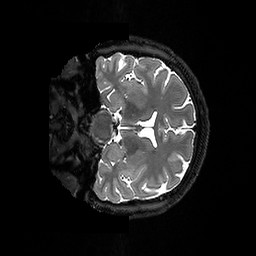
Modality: T2w
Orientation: coronal
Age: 30
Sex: female
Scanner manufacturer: ge
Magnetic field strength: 3 T
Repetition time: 3.202 s
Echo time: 0.06629 s